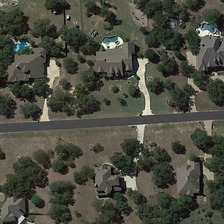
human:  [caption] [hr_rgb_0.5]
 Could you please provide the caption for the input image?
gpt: several buildings and many green trees are in two sides of a road in a medium residential area .

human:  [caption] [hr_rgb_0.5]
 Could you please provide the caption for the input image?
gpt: several buildings and many green trees are in two sides of a road in a medium residential area .

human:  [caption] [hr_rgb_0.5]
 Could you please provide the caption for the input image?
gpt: several buildings and many green trees are in two sides of a road in a medium residential area .

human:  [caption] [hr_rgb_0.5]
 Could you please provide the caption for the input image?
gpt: several buildings and many green trees are in two sides of a road in a medium residential area .

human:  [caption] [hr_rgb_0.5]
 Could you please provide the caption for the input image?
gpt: several buildings and many green trees are in two sides of a road in a medium residential area .